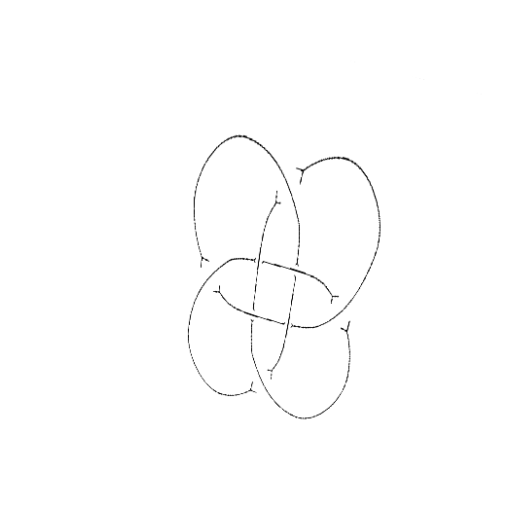
Crossing number: 8